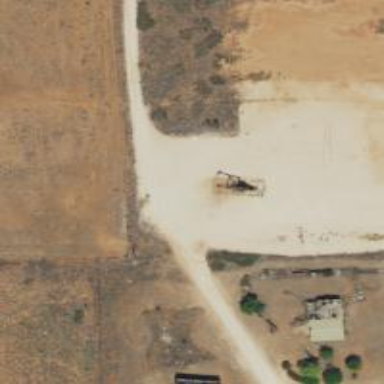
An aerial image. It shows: Petroleum well.